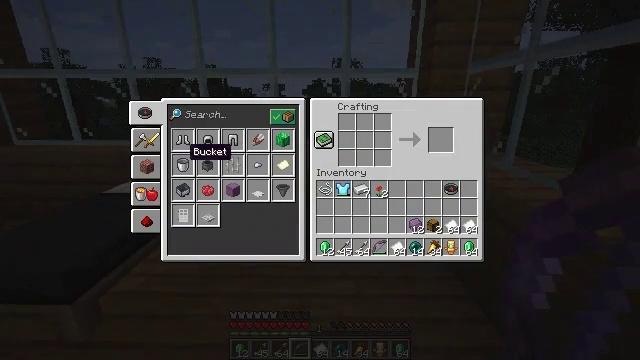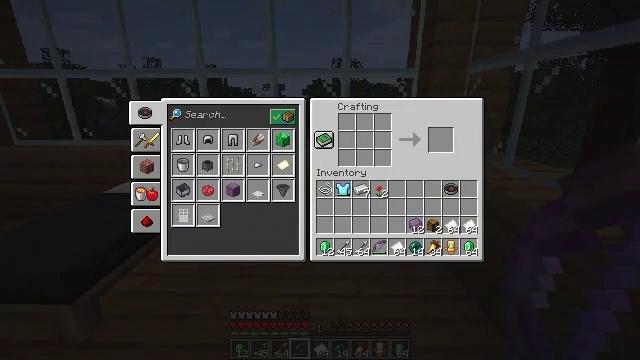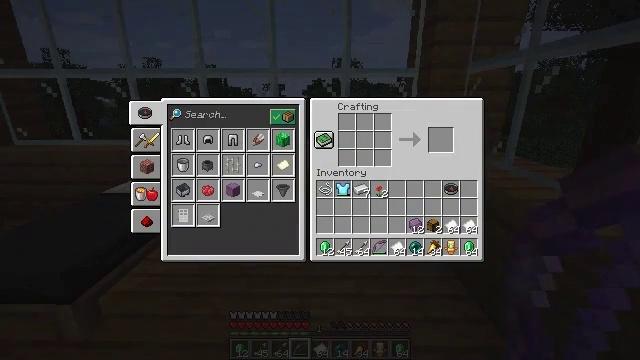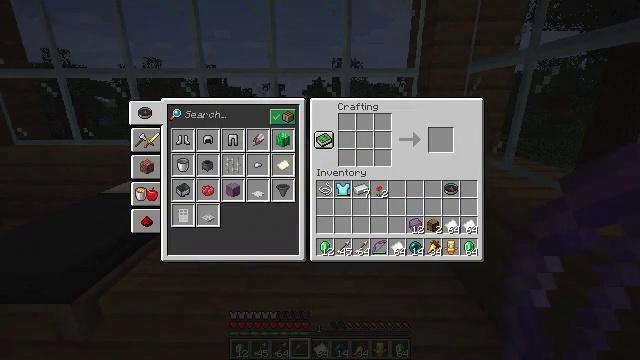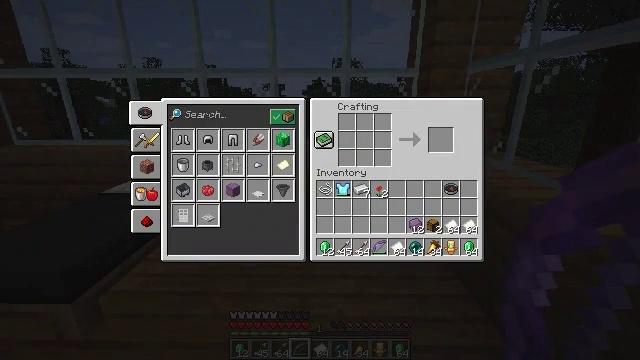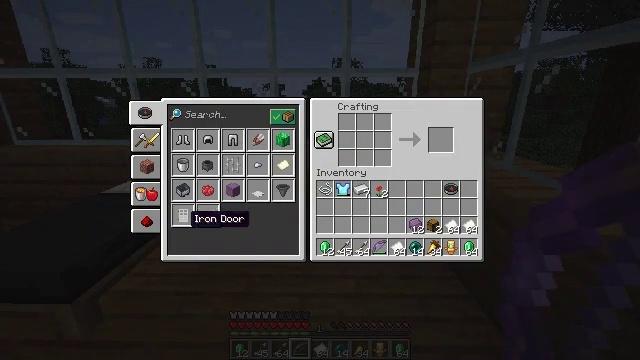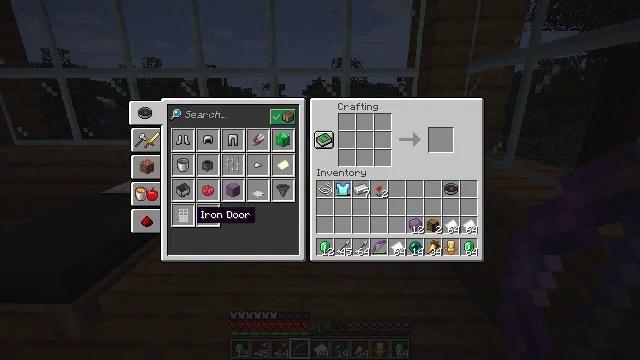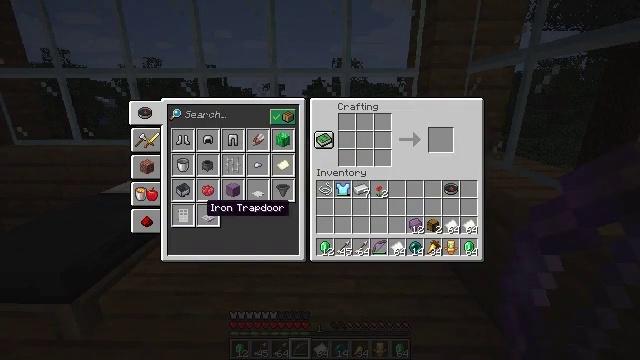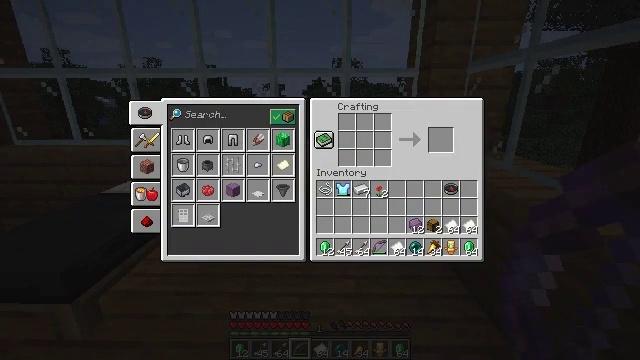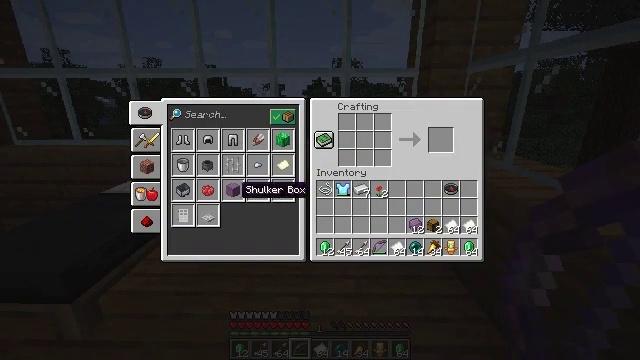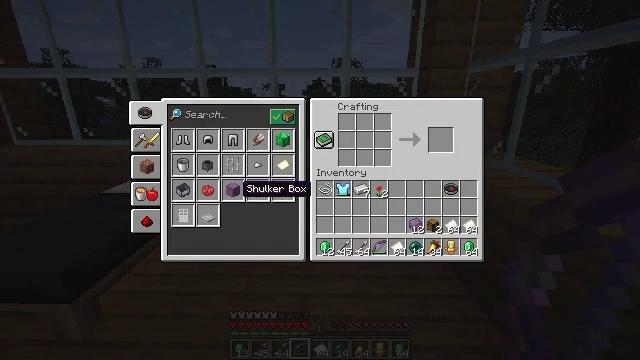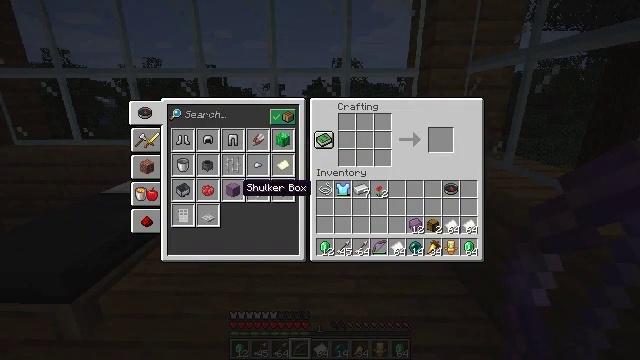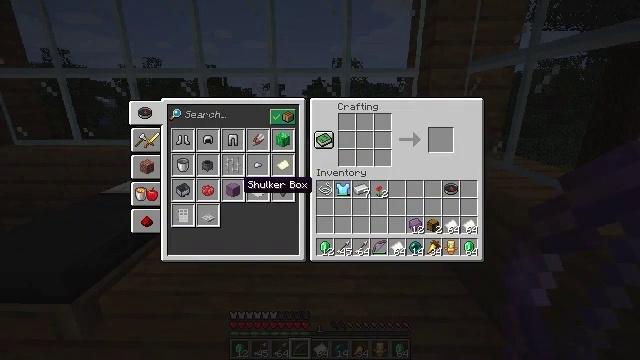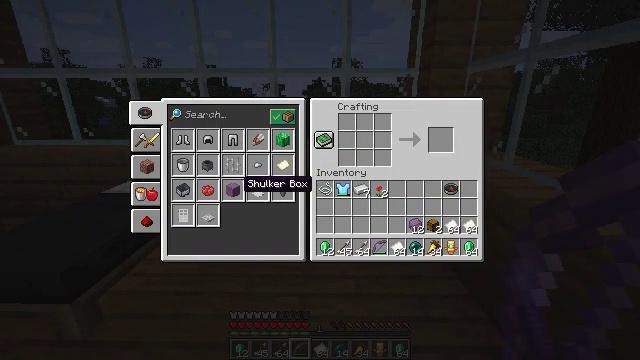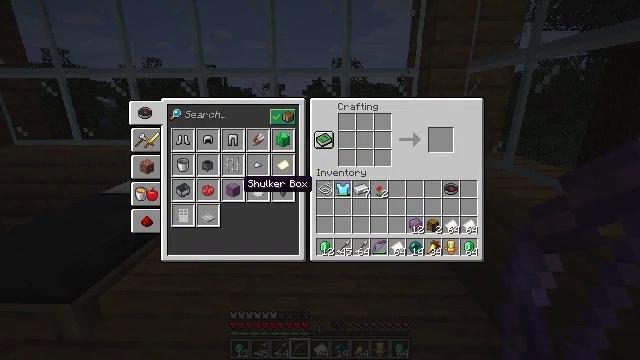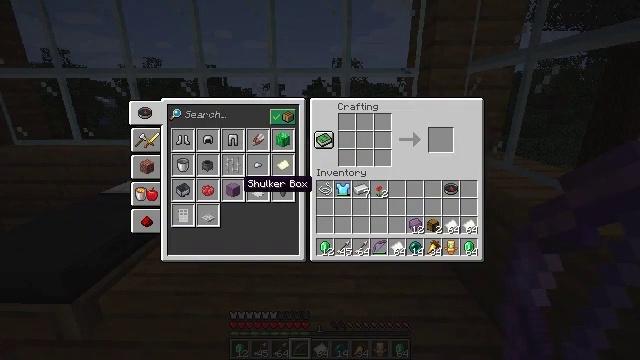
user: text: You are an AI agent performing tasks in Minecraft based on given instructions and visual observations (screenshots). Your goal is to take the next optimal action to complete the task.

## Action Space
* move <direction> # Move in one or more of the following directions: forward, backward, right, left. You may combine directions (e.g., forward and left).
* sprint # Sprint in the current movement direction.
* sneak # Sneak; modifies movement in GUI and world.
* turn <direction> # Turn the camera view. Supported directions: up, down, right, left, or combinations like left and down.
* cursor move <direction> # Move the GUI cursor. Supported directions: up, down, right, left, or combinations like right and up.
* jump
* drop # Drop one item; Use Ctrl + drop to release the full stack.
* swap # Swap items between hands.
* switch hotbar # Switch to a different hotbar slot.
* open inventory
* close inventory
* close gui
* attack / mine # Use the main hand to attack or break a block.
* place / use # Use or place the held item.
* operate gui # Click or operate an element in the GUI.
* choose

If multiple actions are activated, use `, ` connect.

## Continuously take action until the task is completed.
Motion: motion action
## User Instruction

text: Open the crafting table and create a shulker box.
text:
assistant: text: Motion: sneak, cursor move left
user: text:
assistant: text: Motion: sneak, cursor move down
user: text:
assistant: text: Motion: sneak, cursor move right and down
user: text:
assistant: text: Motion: sneak, cursor move right and down
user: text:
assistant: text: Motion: sneak, cursor move right
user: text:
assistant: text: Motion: sneak
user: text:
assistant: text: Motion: sneak, cursor move right
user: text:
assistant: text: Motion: sneak, cursor move right and up
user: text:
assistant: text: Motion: sneak, cursor move right
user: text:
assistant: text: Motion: sneak
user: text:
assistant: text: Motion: sneak
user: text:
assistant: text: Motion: sneak
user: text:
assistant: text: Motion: sneak
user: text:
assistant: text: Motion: sneak
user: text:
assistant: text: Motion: sneak, operate gui
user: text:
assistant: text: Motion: sneak
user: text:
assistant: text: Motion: sneak, cursor move right and up
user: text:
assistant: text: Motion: sneak, cursor move right and up
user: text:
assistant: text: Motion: sneak, cursor move right
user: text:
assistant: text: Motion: sneak
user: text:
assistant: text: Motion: sneak
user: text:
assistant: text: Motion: sneak
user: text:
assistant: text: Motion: sneak
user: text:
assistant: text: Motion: sneak
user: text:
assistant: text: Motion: sneak, cursor move left and down
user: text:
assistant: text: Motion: sneak
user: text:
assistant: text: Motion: sneak
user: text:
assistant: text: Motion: sneak
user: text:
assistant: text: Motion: sneak, operate gui
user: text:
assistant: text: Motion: sneak, operate gui